Field crop: maize
Growth stage: 2
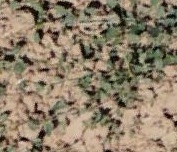
Species: convolvulus